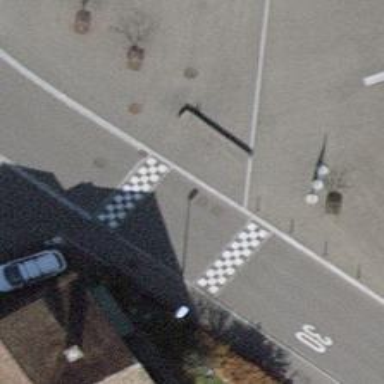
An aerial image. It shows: Uncontrolled and unmarked crossing with traffic calming table on the road.